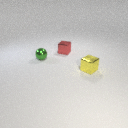
small yellow metal cube to the right of small red metal cube